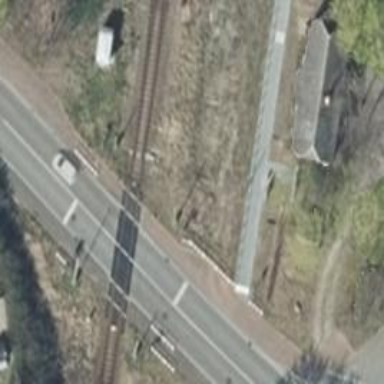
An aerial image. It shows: Railway crossing with lights and saltire markings.